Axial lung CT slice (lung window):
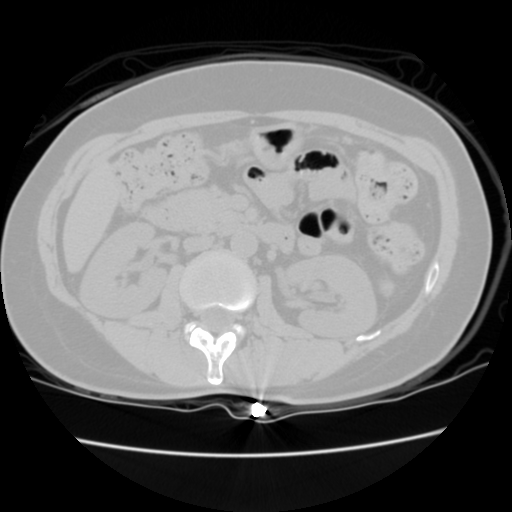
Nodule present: no